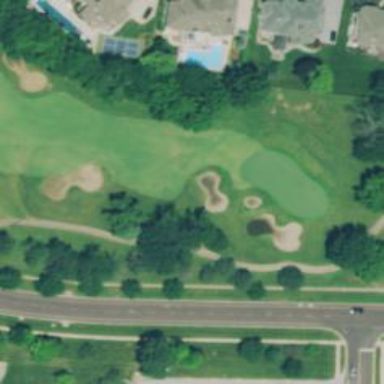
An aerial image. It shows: Service road with high-quality grade1 tracktype. It resembles golf cart path.